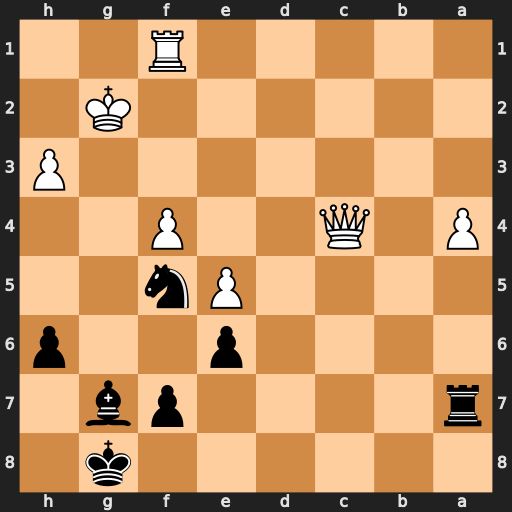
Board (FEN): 6k1/r4pb1/4p2p/4Pn2/P1Q2P2/7P/6K1/5R2
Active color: b
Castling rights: -
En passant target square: -
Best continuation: Ne3+ Kf2 Nxc4